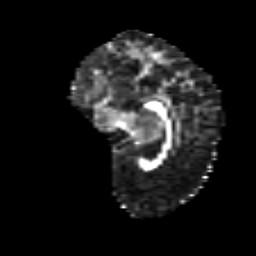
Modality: FA
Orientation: sagittal
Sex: female
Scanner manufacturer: siemens
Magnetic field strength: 3 T
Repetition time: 5 s
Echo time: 0.071 s